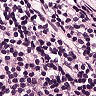
Metastatic tissue present: no